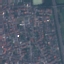
Land use / land cover: Residential